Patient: sex M, age 66
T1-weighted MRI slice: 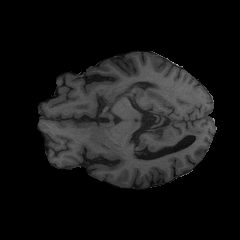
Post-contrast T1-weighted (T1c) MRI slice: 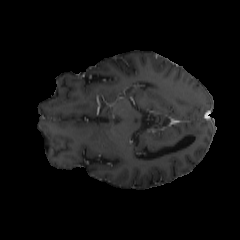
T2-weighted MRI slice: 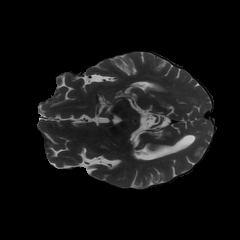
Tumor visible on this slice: no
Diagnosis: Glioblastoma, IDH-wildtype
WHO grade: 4